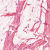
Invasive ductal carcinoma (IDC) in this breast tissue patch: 0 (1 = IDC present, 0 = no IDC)